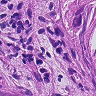
Metastatic tissue present: yes